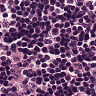
Metastatic tissue present: no